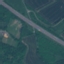
Land use / land cover class: Highway